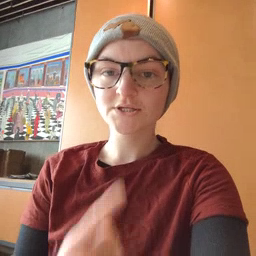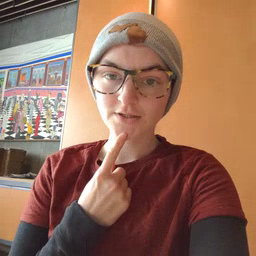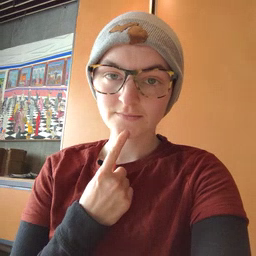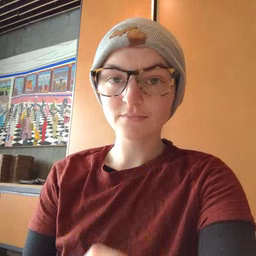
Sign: say